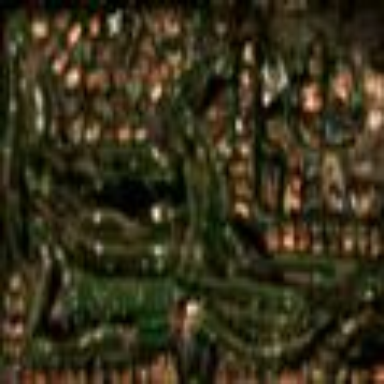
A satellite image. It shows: Golf course.